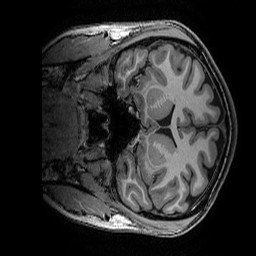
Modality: T1w
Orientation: coronal
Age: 20
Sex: female
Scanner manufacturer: ge
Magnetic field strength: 3 T
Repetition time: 0.007 s
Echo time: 0.00342 s